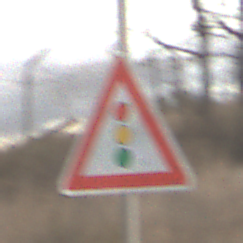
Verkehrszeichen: Lichtzeichenanlage
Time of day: SunriseSunset
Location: Outdoor (RoadRail)
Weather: PartlyCloudy
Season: NotSpecified
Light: Natural